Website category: movie
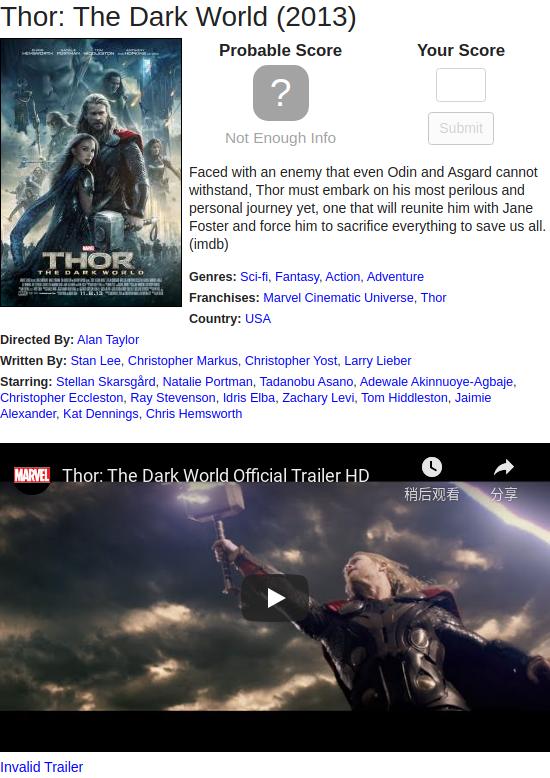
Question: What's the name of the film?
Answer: Thor: The Dark World

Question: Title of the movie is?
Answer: Thor: The Dark World

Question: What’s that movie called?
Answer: Thor: The Dark World

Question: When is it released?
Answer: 2013

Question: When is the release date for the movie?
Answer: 2013

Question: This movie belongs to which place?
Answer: USA

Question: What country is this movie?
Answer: USA

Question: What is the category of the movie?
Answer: Sci-fi

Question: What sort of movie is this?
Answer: Sci-fi

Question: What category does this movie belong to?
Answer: Sci-fi

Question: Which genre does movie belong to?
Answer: Sci-fi

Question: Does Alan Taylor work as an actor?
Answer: no

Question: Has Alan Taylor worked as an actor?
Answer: no

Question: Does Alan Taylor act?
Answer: no

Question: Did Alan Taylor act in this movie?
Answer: no

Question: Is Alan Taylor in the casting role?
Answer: no

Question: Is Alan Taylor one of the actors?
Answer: no

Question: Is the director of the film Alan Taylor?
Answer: yes

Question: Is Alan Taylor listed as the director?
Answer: yes

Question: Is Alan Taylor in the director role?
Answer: yes

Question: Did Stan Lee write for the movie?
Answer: yes

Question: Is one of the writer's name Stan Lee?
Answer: yes

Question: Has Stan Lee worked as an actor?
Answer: no

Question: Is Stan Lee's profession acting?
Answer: no

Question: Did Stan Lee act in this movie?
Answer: no

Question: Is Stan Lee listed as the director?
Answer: no

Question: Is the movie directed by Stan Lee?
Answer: no

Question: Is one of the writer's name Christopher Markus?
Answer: yes

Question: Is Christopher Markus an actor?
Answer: no

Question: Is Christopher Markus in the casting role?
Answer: no

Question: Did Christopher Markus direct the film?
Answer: no

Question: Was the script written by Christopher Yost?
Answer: yes

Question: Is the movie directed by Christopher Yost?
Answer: no

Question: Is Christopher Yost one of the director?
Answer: no

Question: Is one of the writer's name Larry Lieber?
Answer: yes

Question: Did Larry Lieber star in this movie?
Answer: no

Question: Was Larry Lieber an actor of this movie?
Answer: no

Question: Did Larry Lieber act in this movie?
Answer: no

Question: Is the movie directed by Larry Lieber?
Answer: no

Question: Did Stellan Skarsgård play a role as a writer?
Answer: no

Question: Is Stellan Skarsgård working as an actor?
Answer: yes

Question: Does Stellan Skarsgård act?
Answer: yes

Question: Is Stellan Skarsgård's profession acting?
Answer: yes

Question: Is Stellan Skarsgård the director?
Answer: no

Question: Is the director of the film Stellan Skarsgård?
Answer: no

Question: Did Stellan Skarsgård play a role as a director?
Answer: no

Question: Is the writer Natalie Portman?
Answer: no

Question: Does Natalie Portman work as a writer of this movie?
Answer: no

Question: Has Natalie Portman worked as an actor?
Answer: yes

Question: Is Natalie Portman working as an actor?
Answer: yes

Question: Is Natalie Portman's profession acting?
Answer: yes

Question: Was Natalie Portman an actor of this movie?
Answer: yes

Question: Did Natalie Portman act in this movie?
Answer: yes

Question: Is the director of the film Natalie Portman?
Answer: no

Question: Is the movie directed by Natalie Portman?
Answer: no

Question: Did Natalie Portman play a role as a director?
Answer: no

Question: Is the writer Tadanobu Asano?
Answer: no

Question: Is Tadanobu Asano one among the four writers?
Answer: no

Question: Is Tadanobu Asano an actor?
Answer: yes

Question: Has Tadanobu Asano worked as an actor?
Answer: yes

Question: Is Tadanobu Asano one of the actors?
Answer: yes

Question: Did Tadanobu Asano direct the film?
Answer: no

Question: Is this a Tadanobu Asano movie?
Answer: no

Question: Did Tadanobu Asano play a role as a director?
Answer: no